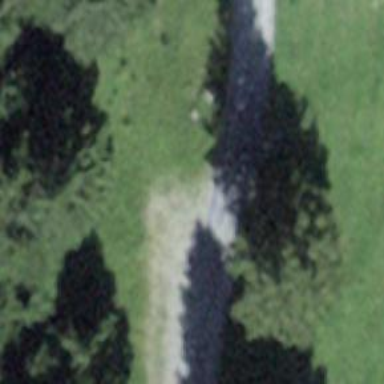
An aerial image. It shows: Gravel track with track type of grade3.